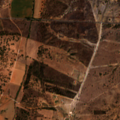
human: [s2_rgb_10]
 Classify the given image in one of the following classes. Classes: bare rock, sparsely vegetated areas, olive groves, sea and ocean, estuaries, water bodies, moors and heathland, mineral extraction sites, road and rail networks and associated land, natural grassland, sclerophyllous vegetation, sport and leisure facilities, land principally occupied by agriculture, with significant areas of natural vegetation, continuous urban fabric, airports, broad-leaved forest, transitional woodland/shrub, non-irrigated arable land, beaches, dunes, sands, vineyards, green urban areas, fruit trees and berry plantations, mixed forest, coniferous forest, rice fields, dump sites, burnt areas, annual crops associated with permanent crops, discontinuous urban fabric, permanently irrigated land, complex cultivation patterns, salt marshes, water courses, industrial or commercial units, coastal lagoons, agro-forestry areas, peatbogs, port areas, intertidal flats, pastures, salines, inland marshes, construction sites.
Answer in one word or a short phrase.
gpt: complex cultivation patterns, agro-forestry areas, transitional woodland/shrub